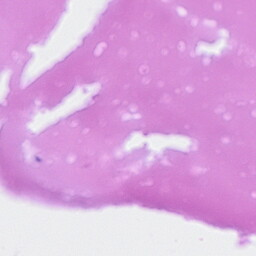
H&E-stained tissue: Ovarian